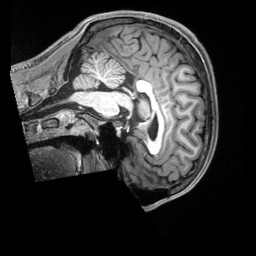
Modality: T1w
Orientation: sagittal
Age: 24
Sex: male
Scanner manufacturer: siemens
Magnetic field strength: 3 T
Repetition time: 2.3 s
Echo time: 0.00229 s